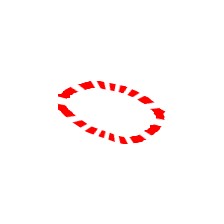
Shape: circle